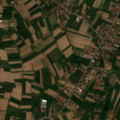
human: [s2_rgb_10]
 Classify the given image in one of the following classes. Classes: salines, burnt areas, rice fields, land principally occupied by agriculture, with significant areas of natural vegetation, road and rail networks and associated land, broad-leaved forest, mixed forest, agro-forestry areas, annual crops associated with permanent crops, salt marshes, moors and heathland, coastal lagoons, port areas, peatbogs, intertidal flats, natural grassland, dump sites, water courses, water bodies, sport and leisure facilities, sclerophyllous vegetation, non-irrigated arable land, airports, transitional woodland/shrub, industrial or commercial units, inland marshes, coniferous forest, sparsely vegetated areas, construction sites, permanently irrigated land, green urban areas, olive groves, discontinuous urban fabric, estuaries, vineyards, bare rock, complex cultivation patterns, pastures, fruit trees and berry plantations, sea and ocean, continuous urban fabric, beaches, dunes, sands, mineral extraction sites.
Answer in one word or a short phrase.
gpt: discontinuous urban fabric, non-irrigated arable land, complex cultivation patterns